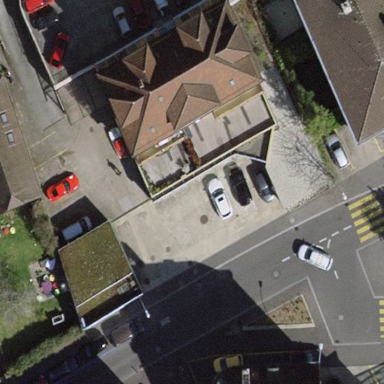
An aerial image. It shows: Building that houses car shop.